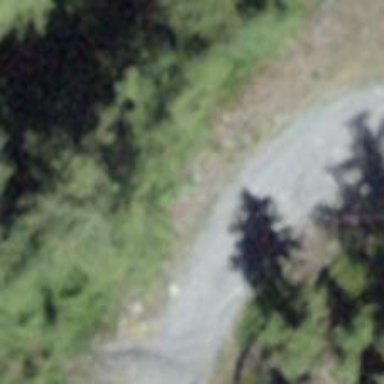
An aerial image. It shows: Intermediate downhill track with excellent visibility. The ground surface is graded as grade2 tracktype.